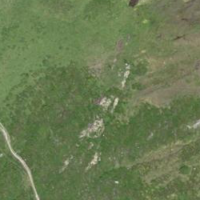
EUNIS habitat code: 23
Species observed at this site:
Rhododendron ferrugineum
Vaccinium uliginosum